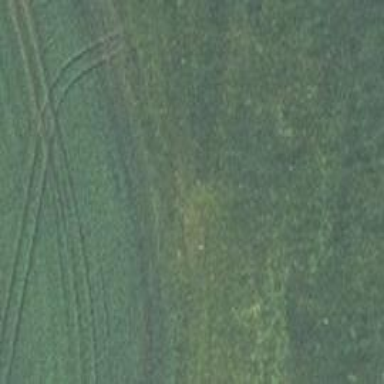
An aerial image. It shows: Grassy track with grade 5 track type.